Question: For example,with in use case diagram,I input chinese "Zhong Zu Fen Xi Shu Ju Ji " within a use case's ellipse icon,and it is shown fine,but when I "open use case details.. ","Zhong Zu Fen Xi Shu Ju Ji " will be shown as small boxes in name text box,and if I copy these boxes into chrome's location bar,it shows as "Zhong Zu Fen Xi Shu Ju Ji ".And if I switch vp's UI language to chinese,everything shows fine.So,how to make vp shows chinese consistently when it works under English UI?

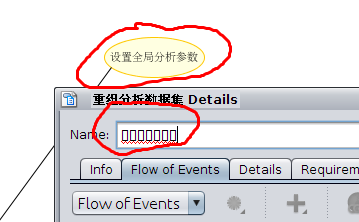
Answer: It turns out that the font I chose doesn't support chinese.